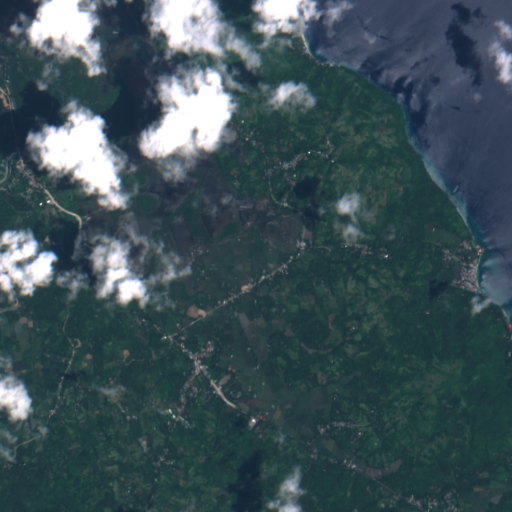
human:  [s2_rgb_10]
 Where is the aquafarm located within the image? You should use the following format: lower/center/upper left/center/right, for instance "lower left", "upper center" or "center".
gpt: The aquafarm is located in the upper left of the image.
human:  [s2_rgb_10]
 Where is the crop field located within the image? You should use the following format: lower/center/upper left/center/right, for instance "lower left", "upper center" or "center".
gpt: The crop field is located in the upper left of the image.
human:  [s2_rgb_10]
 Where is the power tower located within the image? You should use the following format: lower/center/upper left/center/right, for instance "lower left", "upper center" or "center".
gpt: There is no power tower in the image.